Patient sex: F
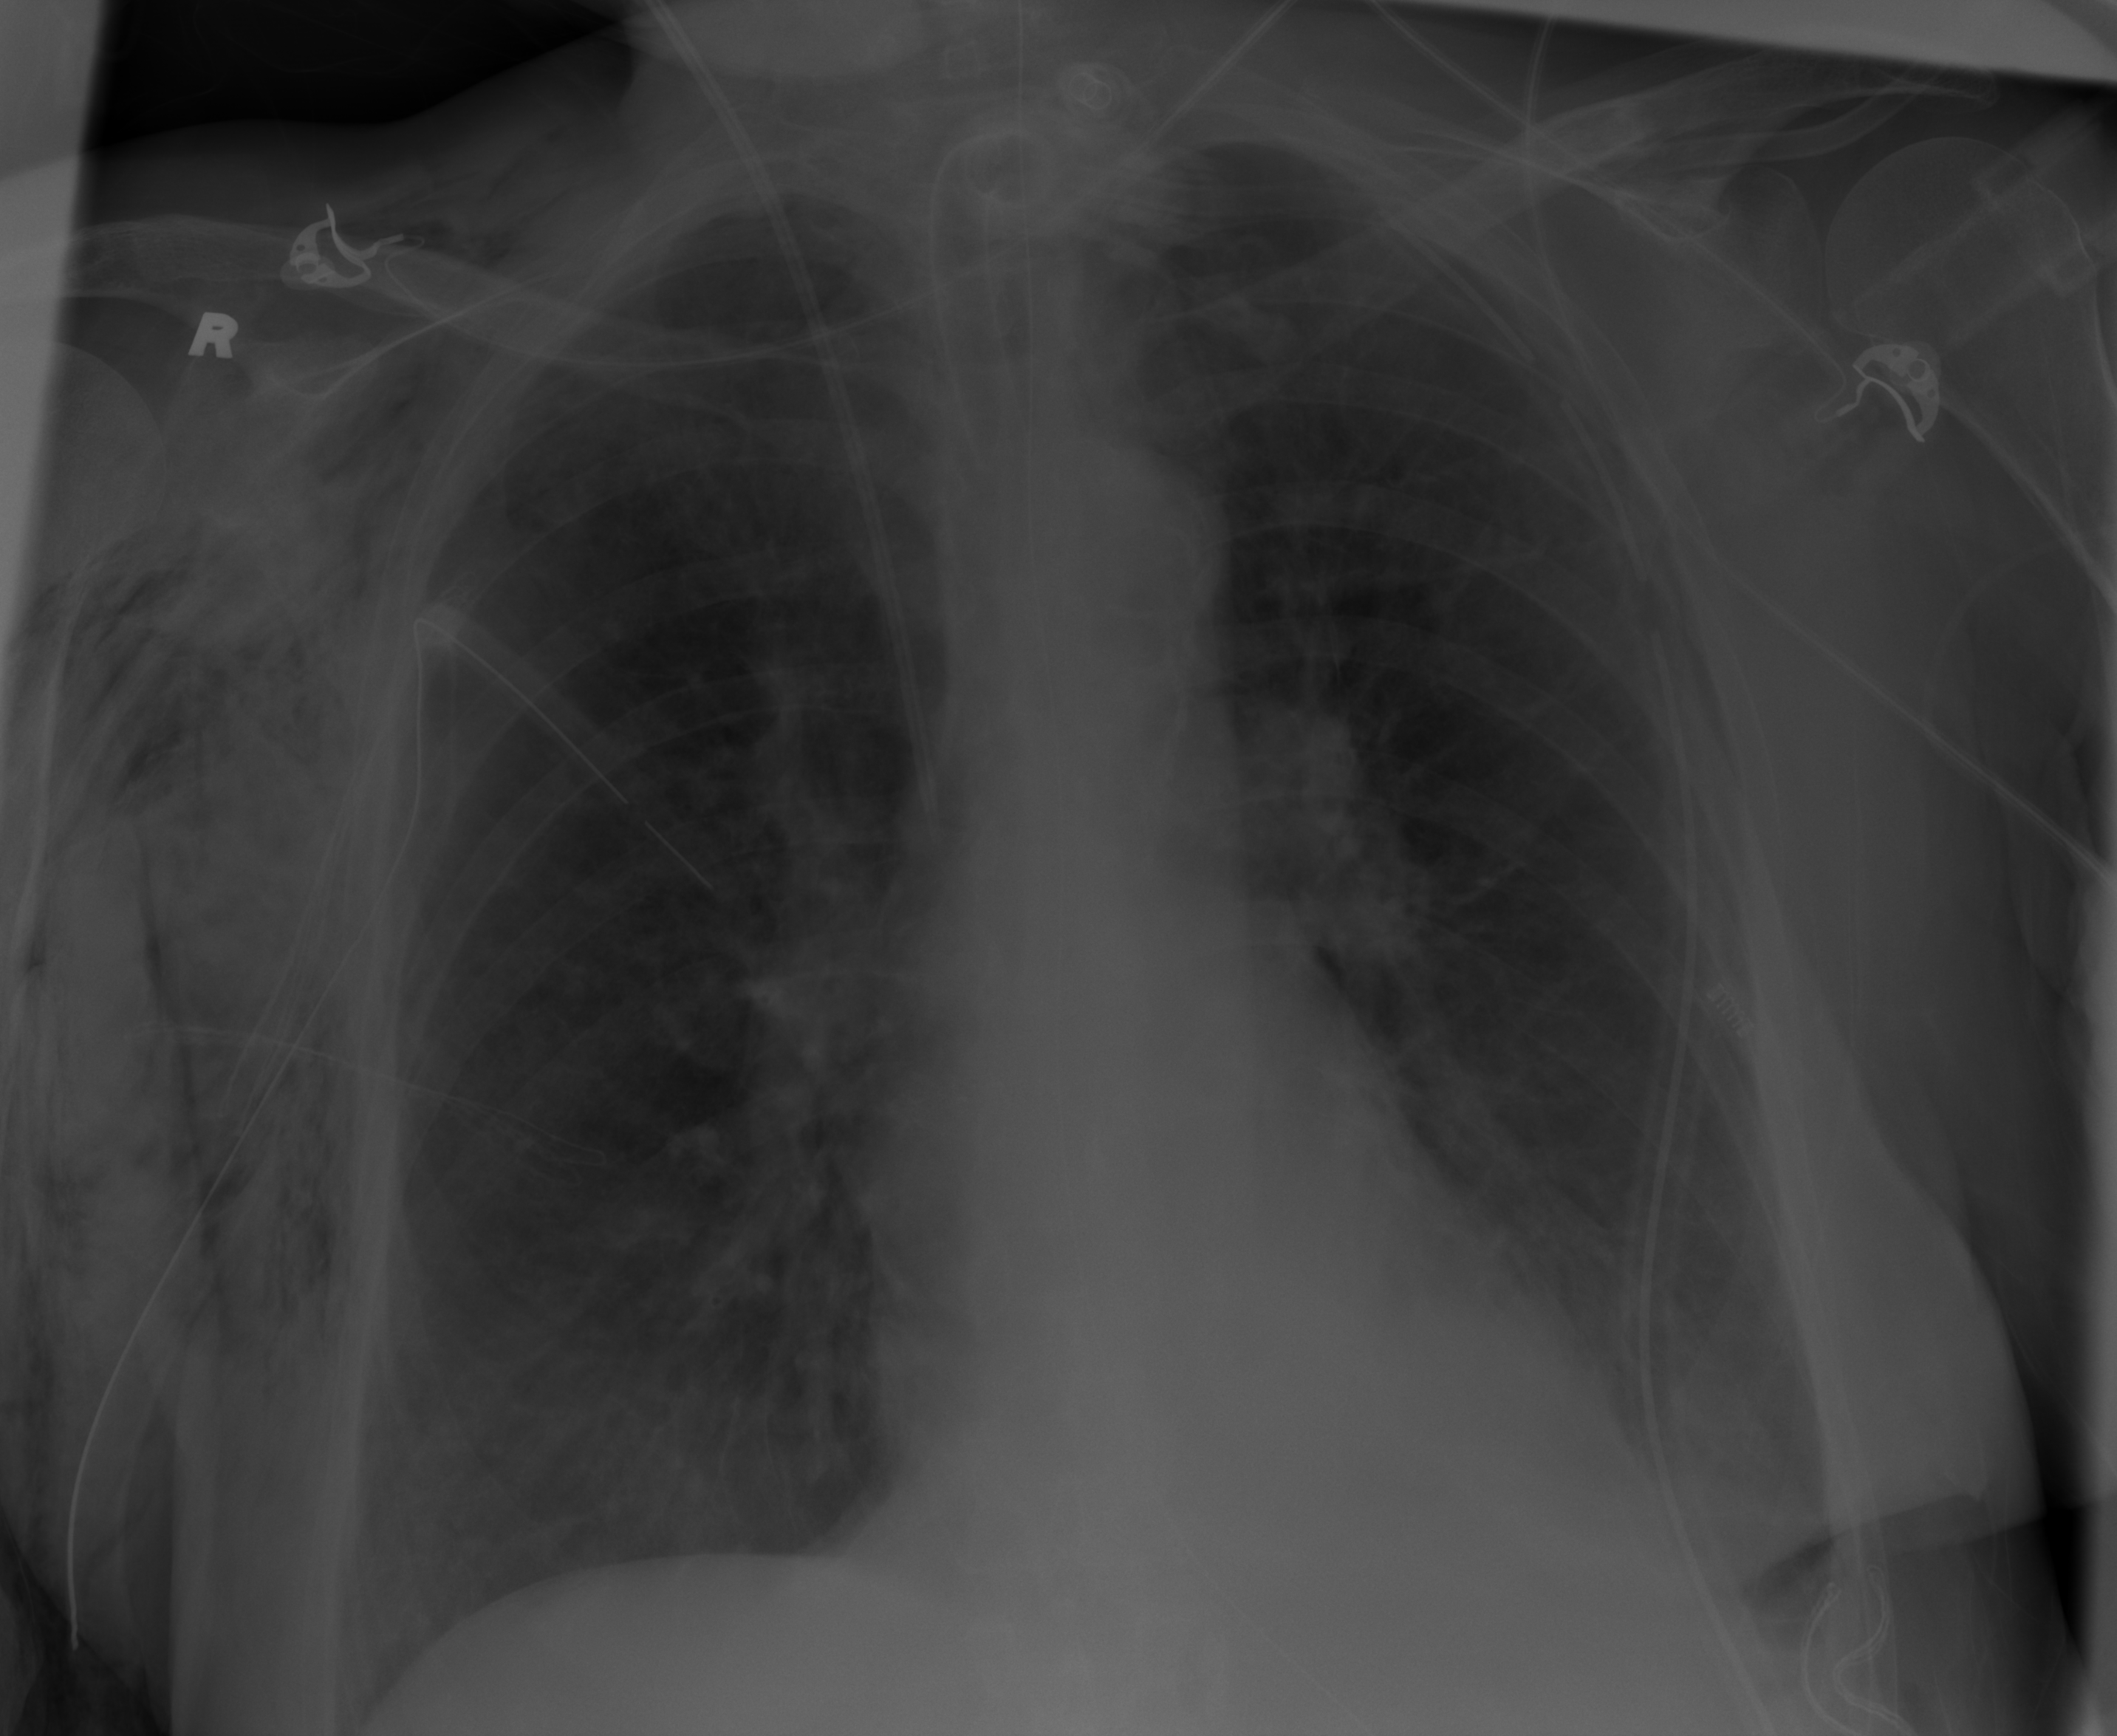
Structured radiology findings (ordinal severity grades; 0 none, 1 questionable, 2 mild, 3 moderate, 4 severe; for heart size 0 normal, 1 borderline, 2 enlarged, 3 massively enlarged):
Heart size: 0
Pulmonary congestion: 2
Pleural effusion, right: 0
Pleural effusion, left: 2
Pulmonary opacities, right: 0
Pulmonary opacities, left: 0
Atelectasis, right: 0
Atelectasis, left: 2